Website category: phone
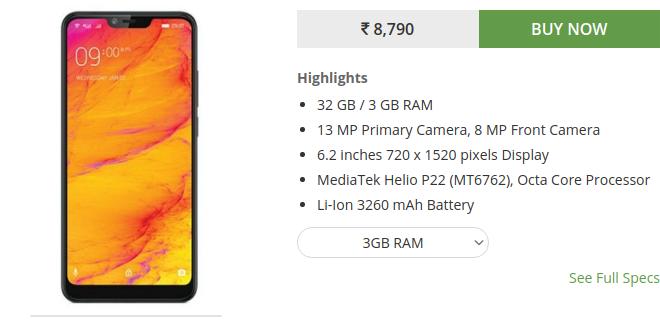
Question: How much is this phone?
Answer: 8,790

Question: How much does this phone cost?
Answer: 8,790

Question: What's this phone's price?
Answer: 8,790

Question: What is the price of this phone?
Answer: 8,790

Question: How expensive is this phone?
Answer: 8,790

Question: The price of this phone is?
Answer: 8,790

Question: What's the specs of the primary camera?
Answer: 13 MP Primary Camera

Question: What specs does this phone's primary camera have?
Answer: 13 MP Primary Camera

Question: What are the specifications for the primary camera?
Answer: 13 MP Primary Camera

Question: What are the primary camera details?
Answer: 13 MP Primary Camera

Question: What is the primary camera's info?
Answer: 13 MP Primary Camera

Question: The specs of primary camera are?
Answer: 13 MP Primary Camera

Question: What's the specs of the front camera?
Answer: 8 MP Front Camera

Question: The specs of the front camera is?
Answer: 8 MP Front Camera

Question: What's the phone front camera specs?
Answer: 8 MP Front Camera

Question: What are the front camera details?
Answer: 8 MP Front Camera

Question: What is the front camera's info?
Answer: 8 MP Front Camera

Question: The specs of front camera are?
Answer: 8 MP Front Camera

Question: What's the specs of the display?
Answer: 6.2 inches 720 x 1520 pixels Display

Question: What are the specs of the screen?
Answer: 6.2 inches 720 x 1520 pixels Display

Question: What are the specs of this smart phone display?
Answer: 6.2 inches 720 x 1520 pixels Display

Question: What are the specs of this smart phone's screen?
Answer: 6.2 inches 720 x 1520 pixels Display

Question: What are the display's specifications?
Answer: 6.2 inches 720 x 1520 pixels Display

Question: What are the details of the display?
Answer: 6.2 inches 720 x 1520 pixels Display

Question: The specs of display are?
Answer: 6.2 inches 720 x 1520 pixels Display

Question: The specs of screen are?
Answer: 6.2 inches 720 x 1520 pixels Display

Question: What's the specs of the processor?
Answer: MediaTek Helio P22 (MT6762), Octa Core Processor

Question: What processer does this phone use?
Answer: MediaTek Helio P22 (MT6762), Octa Core Processor

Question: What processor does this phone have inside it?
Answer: MediaTek Helio P22 (MT6762), Octa Core Processor

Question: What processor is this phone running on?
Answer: MediaTek Helio P22 (MT6762), Octa Core Processor

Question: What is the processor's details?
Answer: MediaTek Helio P22 (MT6762), Octa Core Processor

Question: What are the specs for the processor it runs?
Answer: MediaTek Helio P22 (MT6762), Octa Core Processor

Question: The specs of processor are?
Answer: MediaTek Helio P22 (MT6762), Octa Core Processor